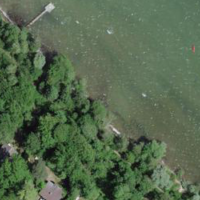
EUNIS habitat code: 14
Species observed at this site:
Prunus padus